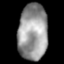
Tissue: lung
Cell type: T cells
Senescence score: 0.2182
Nuclear area (px): 1626
Mean DAPI intensity: 151.753